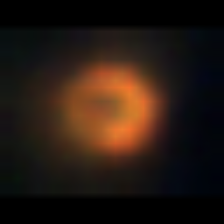
Taxon: NanoPlankton
Group: Other